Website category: restaurant
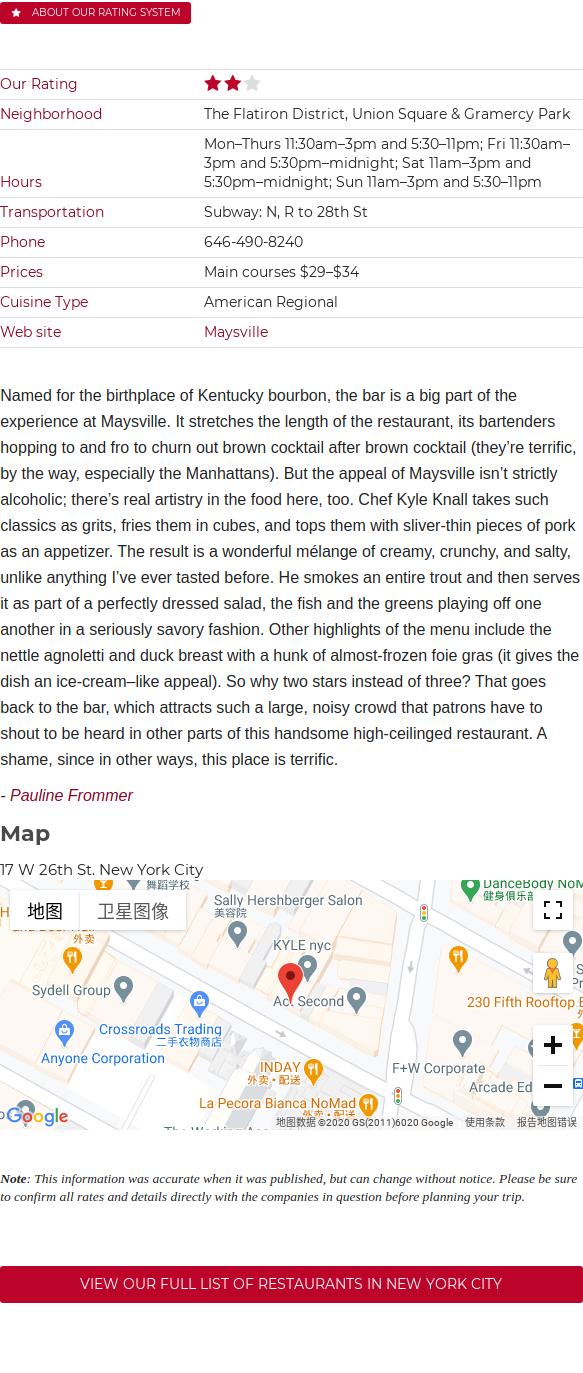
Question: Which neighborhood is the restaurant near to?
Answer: The Flatiron District, Union Square & Gramercy Park

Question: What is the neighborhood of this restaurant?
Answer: The Flatiron District, Union Square & Gramercy Park

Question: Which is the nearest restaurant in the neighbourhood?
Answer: The Flatiron District, Union Square & Gramercy Park

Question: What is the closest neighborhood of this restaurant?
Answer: The Flatiron District, Union Square & Gramercy Park

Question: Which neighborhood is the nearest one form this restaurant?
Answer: The Flatiron District, Union Square & Gramercy Park

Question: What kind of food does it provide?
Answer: American Regional

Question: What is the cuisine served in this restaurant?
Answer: American Regional

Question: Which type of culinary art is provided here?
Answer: American Regional

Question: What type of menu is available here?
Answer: American Regional

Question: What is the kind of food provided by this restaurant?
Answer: American Regional

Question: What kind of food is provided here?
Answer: American Regional

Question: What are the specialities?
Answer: American Regional

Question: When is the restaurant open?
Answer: MonThurs 11:30am3pm and 5:3011pm; Fri 11:30am3pm and 5:30pmmidnight; Sat 11am3pm and 5:30pmmidnight; Sun 11am3pm and 5:3011pm

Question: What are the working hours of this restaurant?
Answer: MonThurs 11:30am3pm and 5:3011pm; Fri 11:30am3pm and 5:30pmmidnight; Sat 11am3pm and 5:30pmmidnight; Sun 11am3pm and 5:3011pm

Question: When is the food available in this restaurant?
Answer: MonThurs 11:30am3pm and 5:3011pm; Fri 11:30am3pm and 5:30pmmidnight; Sat 11am3pm and 5:30pmmidnight; Sun 11am3pm and 5:3011pm

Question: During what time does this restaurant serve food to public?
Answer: MonThurs 11:30am3pm and 5:3011pm; Fri 11:30am3pm and 5:30pmmidnight; Sat 11am3pm and 5:30pmmidnight; Sun 11am3pm and 5:3011pm

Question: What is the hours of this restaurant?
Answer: MonThurs 11:30am3pm and 5:3011pm; Fri 11:30am3pm and 5:30pmmidnight; Sat 11am3pm and 5:30pmmidnight; Sun 11am3pm and 5:3011pm

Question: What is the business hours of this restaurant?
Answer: MonThurs 11:30am3pm and 5:3011pm; Fri 11:30am3pm and 5:30pmmidnight; Sat 11am3pm and 5:30pmmidnight; Sun 11am3pm and 5:3011pm

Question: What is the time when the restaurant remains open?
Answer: MonThurs 11:30am3pm and 5:3011pm; Fri 11:30am3pm and 5:30pmmidnight; Sat 11am3pm and 5:30pmmidnight; Sun 11am3pm and 5:3011pm

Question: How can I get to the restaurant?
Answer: Subway: N, R to 28th St

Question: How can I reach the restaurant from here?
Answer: Subway: N, R to 28th St

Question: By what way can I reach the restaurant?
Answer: Subway: N, R to 28th St

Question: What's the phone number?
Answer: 646-490-8240

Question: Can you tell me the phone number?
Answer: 646-490-8240

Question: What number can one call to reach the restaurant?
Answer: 646-490-8240

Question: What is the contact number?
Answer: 646-490-8240

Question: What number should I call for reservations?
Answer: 646-490-8240

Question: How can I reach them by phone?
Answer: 646-490-8240

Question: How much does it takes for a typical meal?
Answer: Main courses $29$34

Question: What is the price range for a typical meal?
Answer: Main courses $29$34

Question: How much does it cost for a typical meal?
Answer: Main courses $29$34

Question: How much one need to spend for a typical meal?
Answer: Main courses $29$34

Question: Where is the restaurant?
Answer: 17 W 26th St. New York City

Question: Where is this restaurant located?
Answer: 17 W 26th St. New York City

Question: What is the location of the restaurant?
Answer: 17 W 26th St. New York City

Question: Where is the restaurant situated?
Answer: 17 W 26th St. New York City

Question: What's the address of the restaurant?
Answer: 17 W 26th St. New York City

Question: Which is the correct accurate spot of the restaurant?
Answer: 17 W 26th St. New York City

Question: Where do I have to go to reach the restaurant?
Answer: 17 W 26th St. New York City